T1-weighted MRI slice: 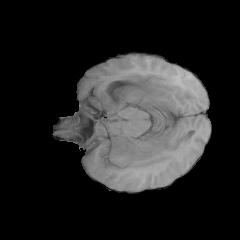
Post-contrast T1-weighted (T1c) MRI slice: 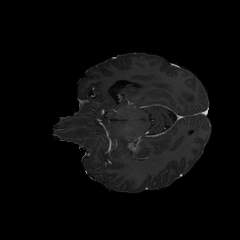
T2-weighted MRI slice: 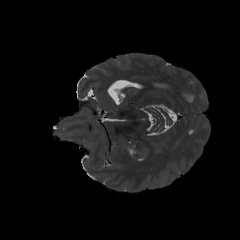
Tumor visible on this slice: no